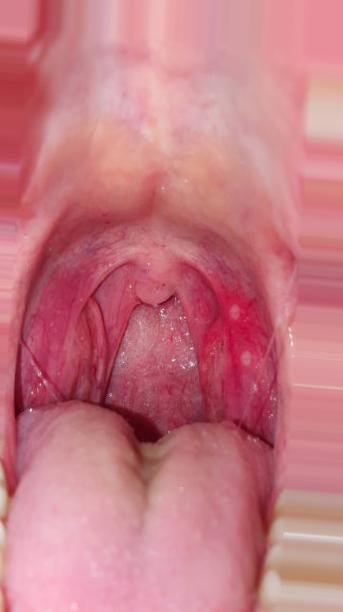
Condition: Mouth Ulcer